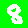
Digit: 8